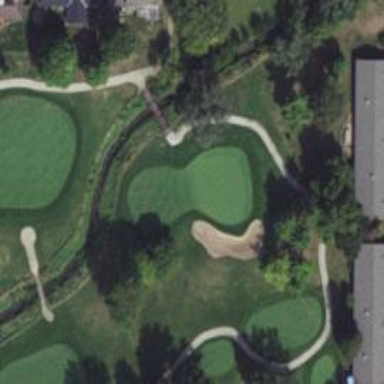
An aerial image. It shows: Golf hole.